Aerial crown-view tile of a tropical tree (Barro Colorado Island, Panama), acquired 20250915:
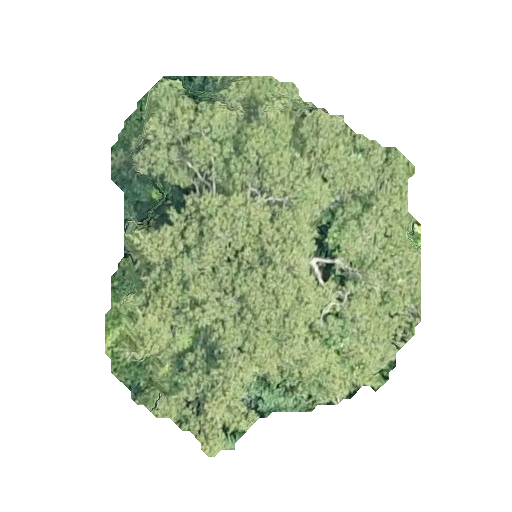
Species: Ficus insipida
GBIF accepted scientific name: Ficus insipida
Crown area: 131.27 m²